Question: It seems as I have some kind of Transparency problem in my latest project.
I'm using the CSS option
'''
background: transparent;
'''
to make the background of a element transparent.
Sadly it seems not to work and breaks with a box shadow or border or something, so that my ul looks strange...
The project I'm talking about is temporarly available at
<URL>
I'm talking about the
'''
<ul id="nav">
'''
Element. This behavior only appears in IE9 and below.
For later use, here's a picture of the described problem.

Here's the corresponding HTML code
'''
<ul id="nav">
<li class="active"><a href="https://ggb2.zzinternet.de/homepage.html" target="_self">Startseite</a></li>
<li><a href="https://ggb2.zzinternet.de/leistungen.html" target="_self">Leistungen</a></li>
<li><a href="https://ggb2.zzinternet.de/seminare.html" target="_self">Seminare</a></li>
<li><a href="https://ggb2.zzinternet.de/ueber-uns.html" target="_self">Uber Uns</a></li>
<li><a href="https://ggb2.zzinternet.de/kontakt---service.html" target="_self">Kontakt</a></li>
<li><a href="https://ggb2.zzinternet.de/karriere.html" target="_self">Karriere</a></li>
</ul>
'''
and here's the corresponding CSS
'''
#nav {
margin: 0;
list-style: none;
background: transparent;
margin-left: 35%;
height: 31px;
width: 625px;
display: block;
border: 0;
}
#nav li {
border: 0;
float: left;
margin: 0;
position: relative;
line-height: 30px;
background: url('individual/menu/middle-el_bg.png');
display: inline;
border: 0;
width: 15%;
}
#nav {
box-shadow: 0px 5px 8px rgba(0,0,0,0.2);
}
#nav li.active:after {
box-shadow: -2px 5px 8px rgba(0,0,0,0.2);
}
#nav li.active:before {
box-shadow: 2px 5px 8px rgba(0,0,0,0.2);
}
'''
Thanks for your help!
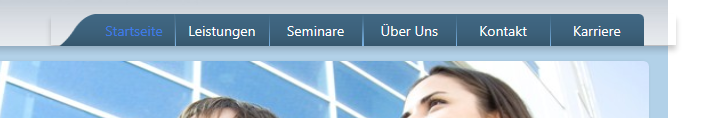
Answer: Why don't you remove the following line from ie-fixes9.css
'''
#nav box-shadow: 0px 5px 8px rgba(0,0,0,0.2)
'''